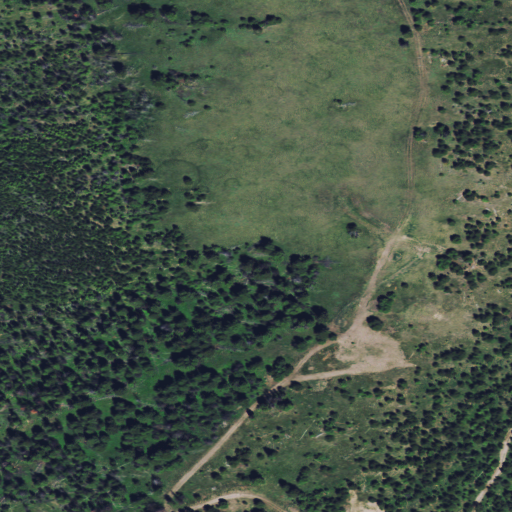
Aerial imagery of plain(s) in Montana named McDonald Meadow containing evergreen forest, shrub, and grassland